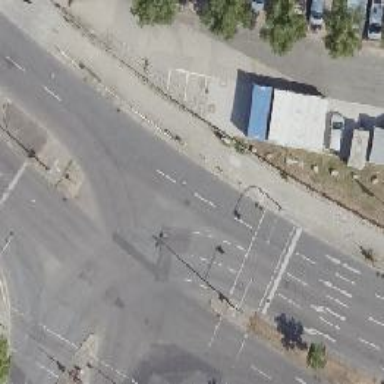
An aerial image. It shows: Asphalt tertiary road with lane markings. It is dual carriageway.